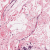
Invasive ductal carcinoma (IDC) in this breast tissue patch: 0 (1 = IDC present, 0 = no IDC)